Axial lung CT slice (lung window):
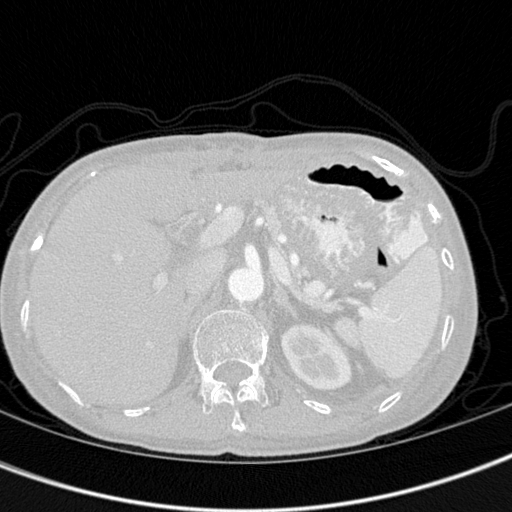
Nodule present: no